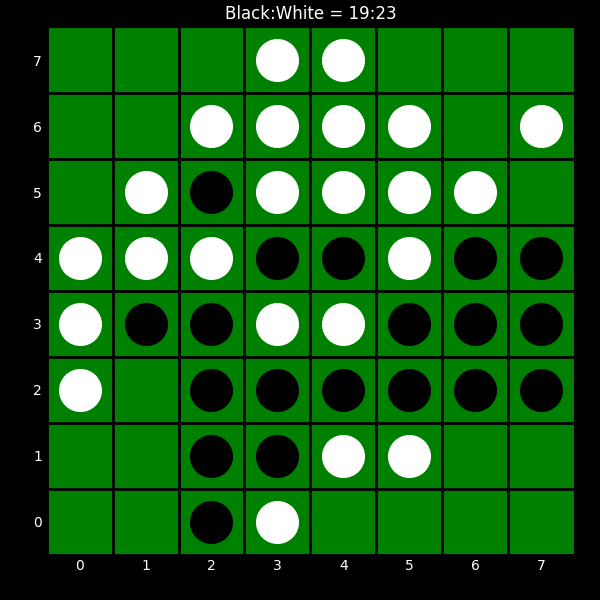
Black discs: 19
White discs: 23